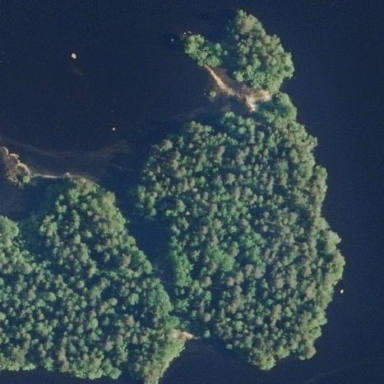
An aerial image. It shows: Island.